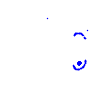
Particle: proton